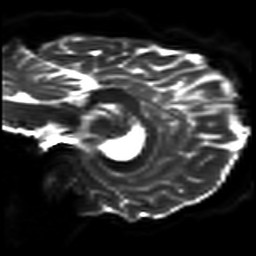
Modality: DWI
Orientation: sagittal
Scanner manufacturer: philips
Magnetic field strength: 7 T
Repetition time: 9.612 s
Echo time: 0.073 s